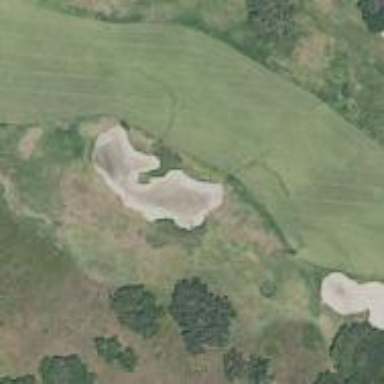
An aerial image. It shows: Grassy area designated as golf fairway.